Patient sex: F
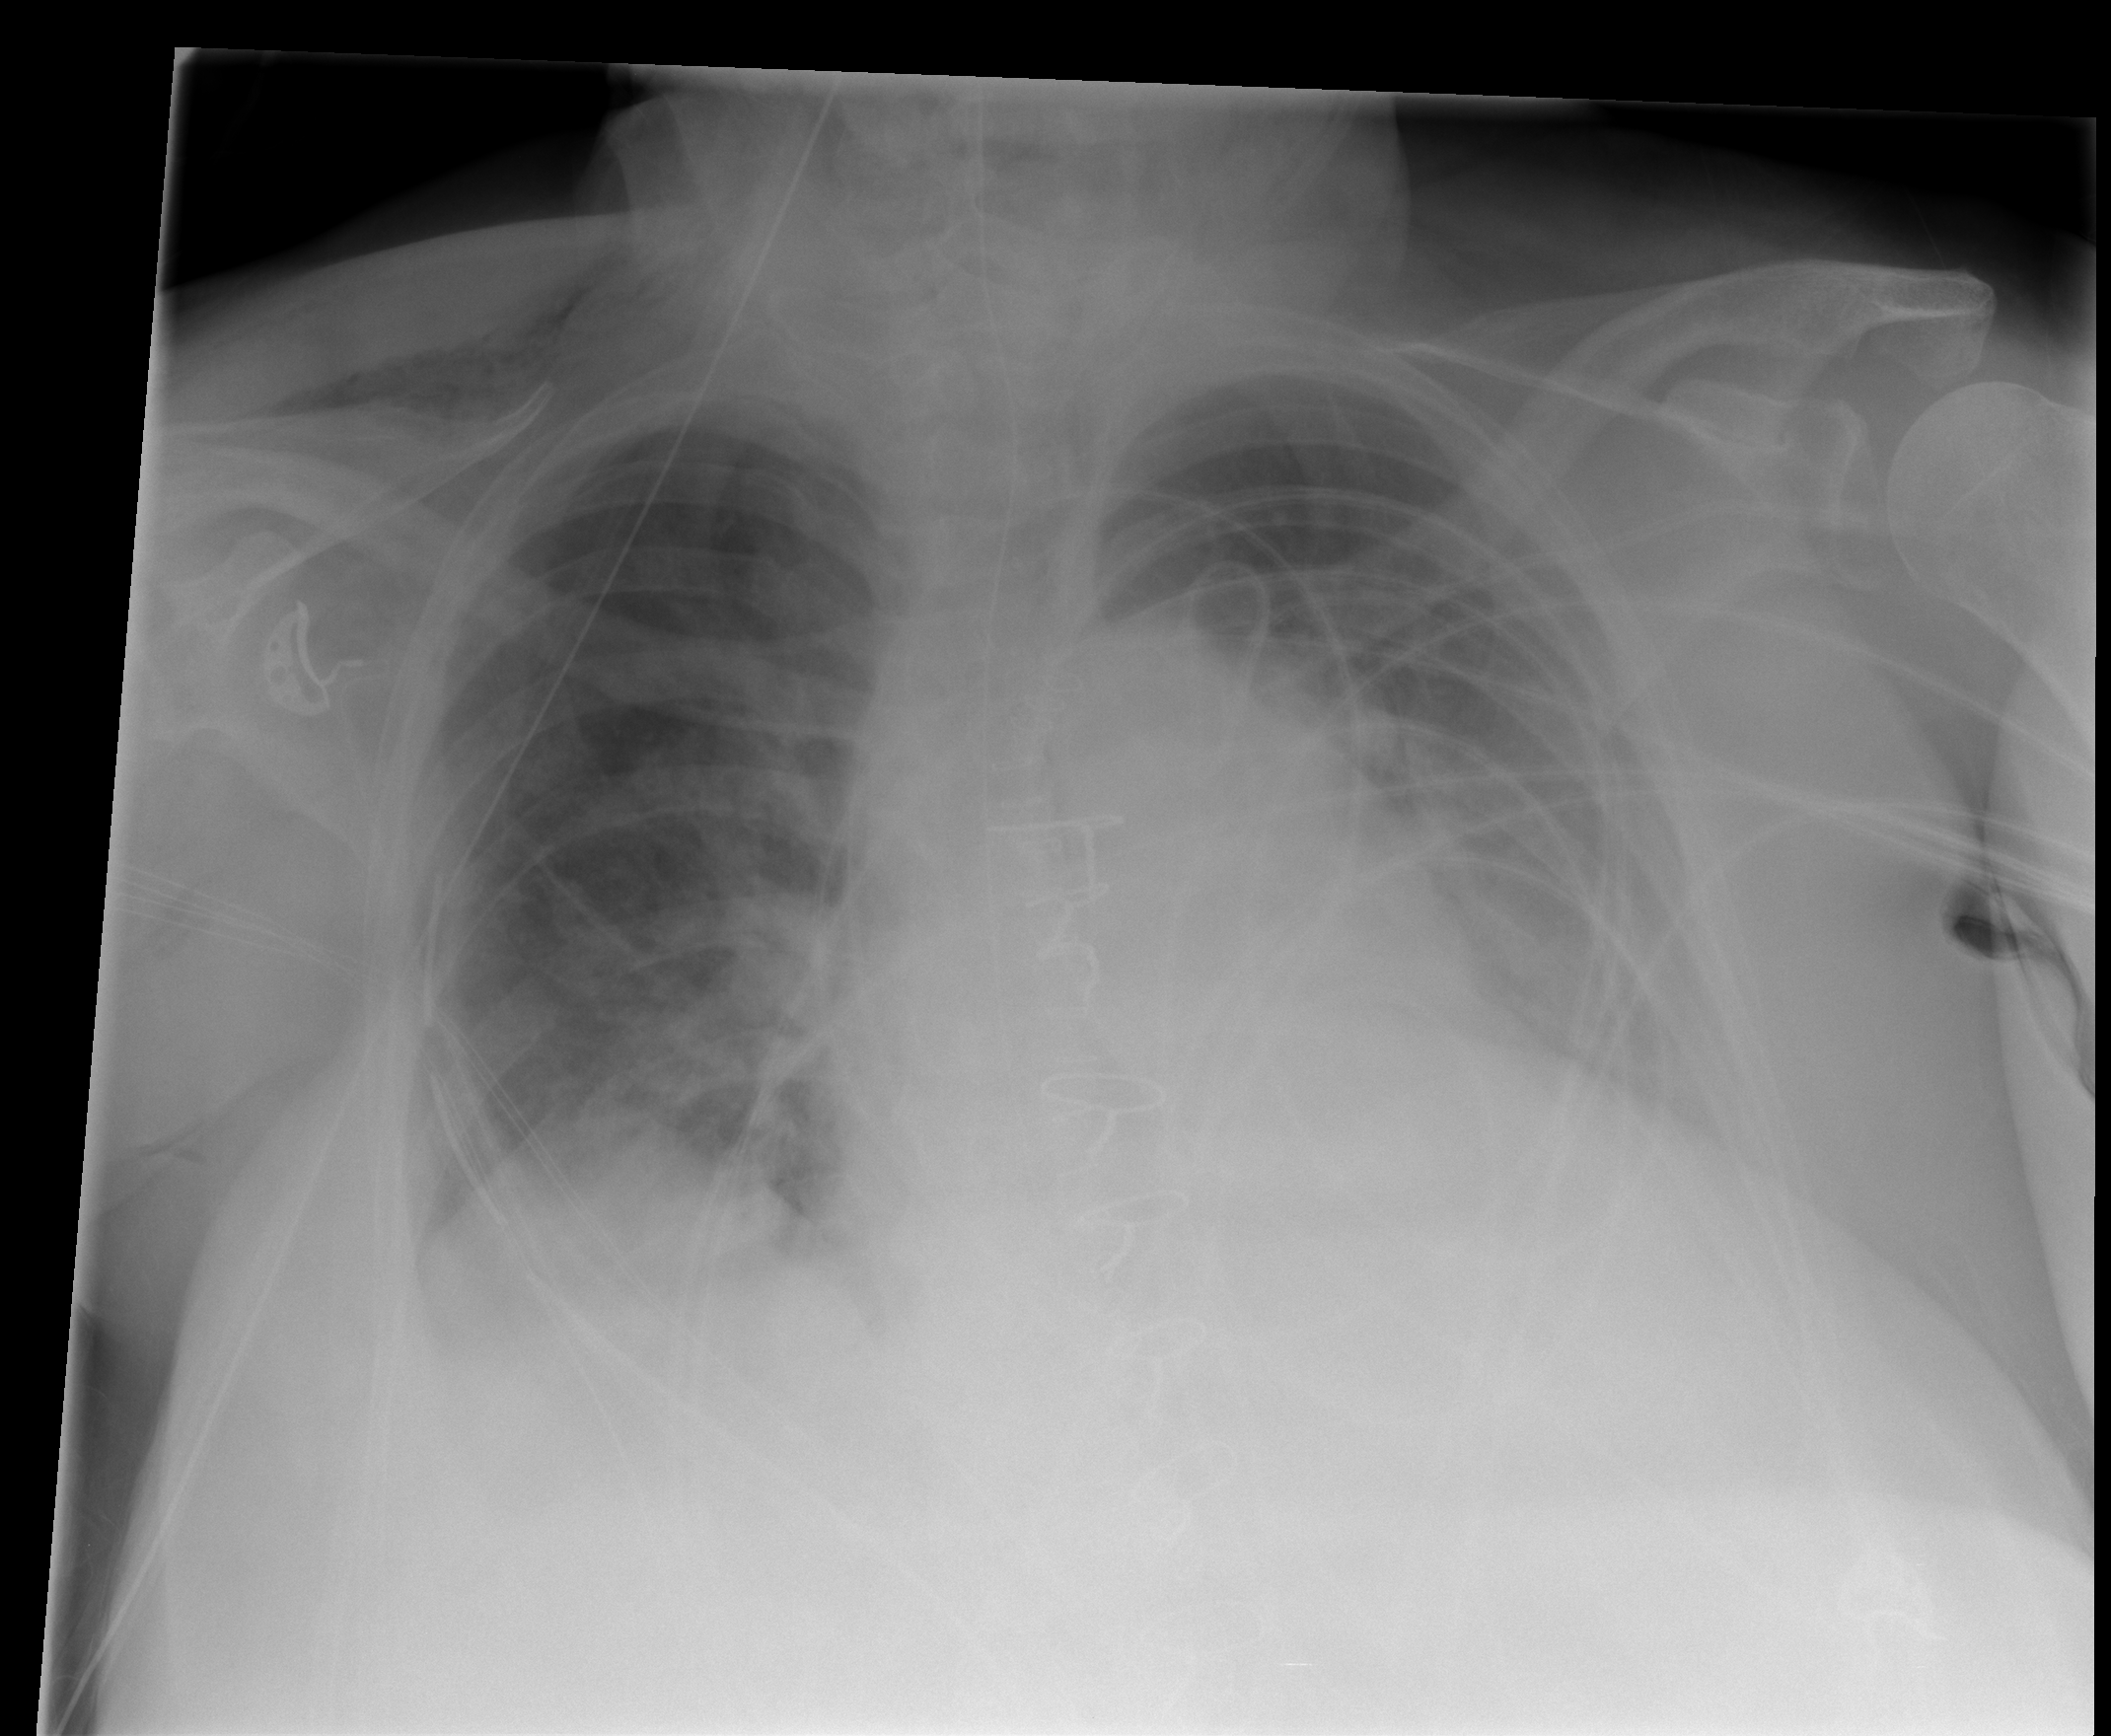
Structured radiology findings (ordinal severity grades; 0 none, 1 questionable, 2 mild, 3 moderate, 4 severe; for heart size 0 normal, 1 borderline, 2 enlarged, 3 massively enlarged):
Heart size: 2
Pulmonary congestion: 2
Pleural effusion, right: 1
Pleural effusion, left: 2
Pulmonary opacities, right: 1
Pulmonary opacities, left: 0
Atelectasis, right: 2
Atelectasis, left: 2